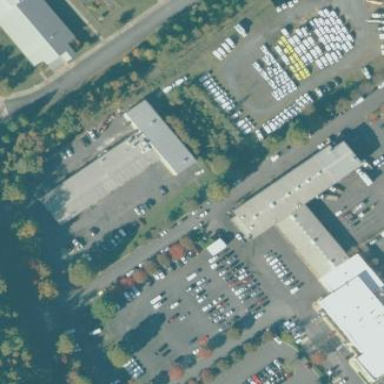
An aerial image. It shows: Building that houses car shop.